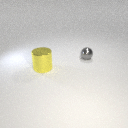
small gray metal sphere to the right of large yellow metal cylinder